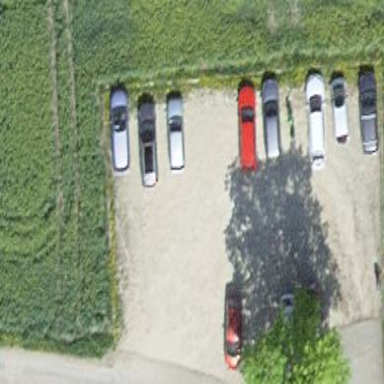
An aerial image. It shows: Parking area with fine gravel surface.